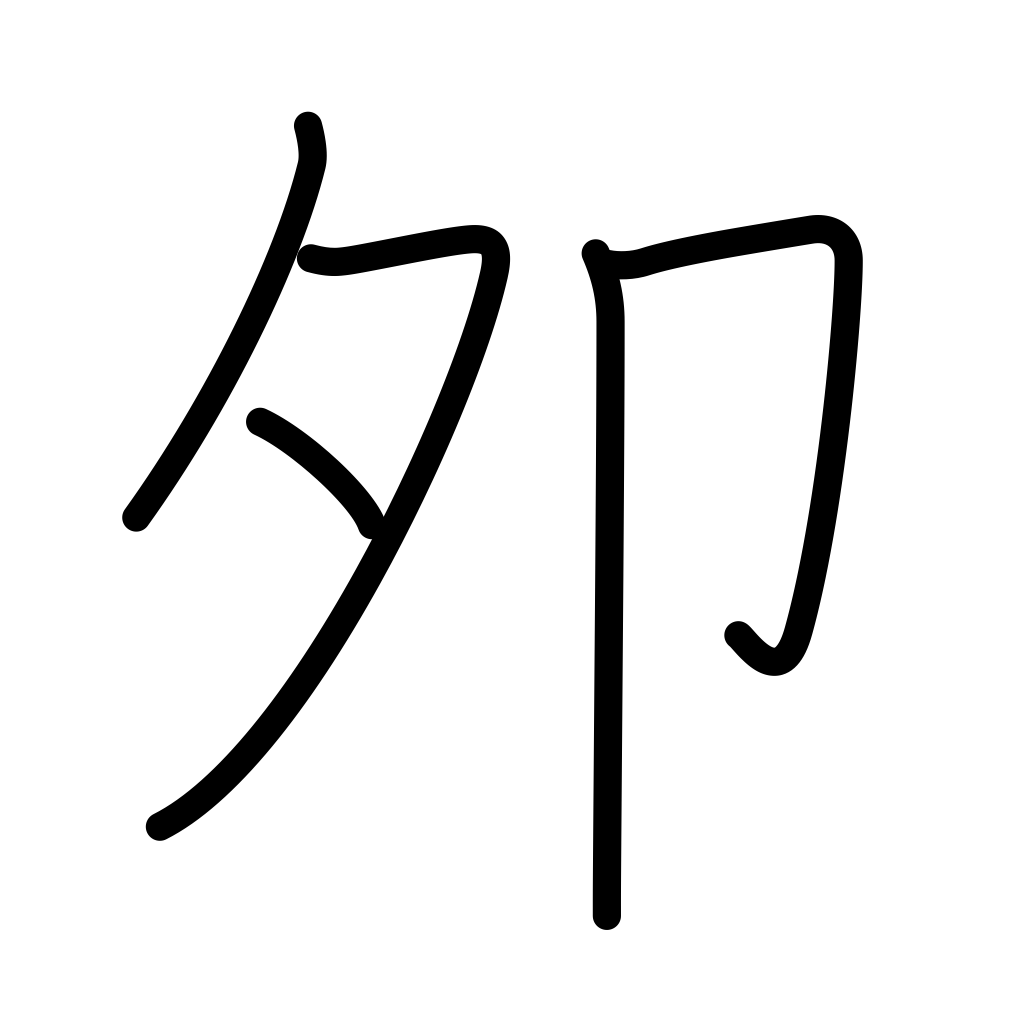
Meaning: sign of the hare or rabbit, fourth sign of Chinese zodiac, 5-7AM, east